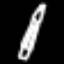
Label: pencil